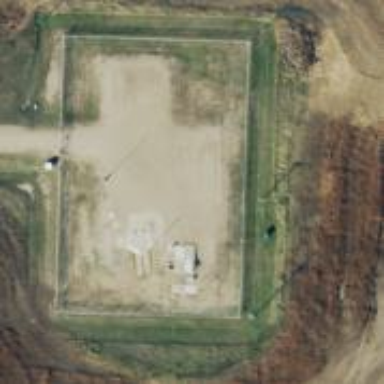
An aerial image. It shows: Military bunker surrounded by fence. The area is designated for military land use.